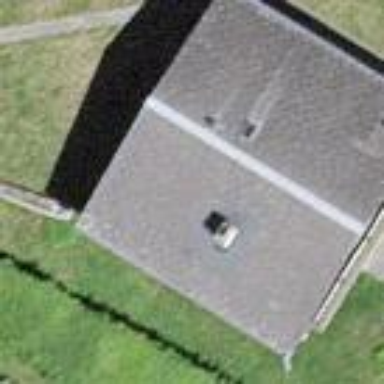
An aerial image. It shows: Simple house.